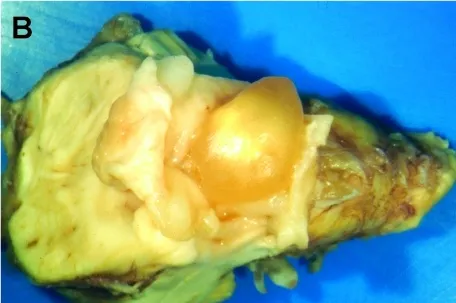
B) Intact cysticercus occupying the 4th ventricle.
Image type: pathology (h&e)